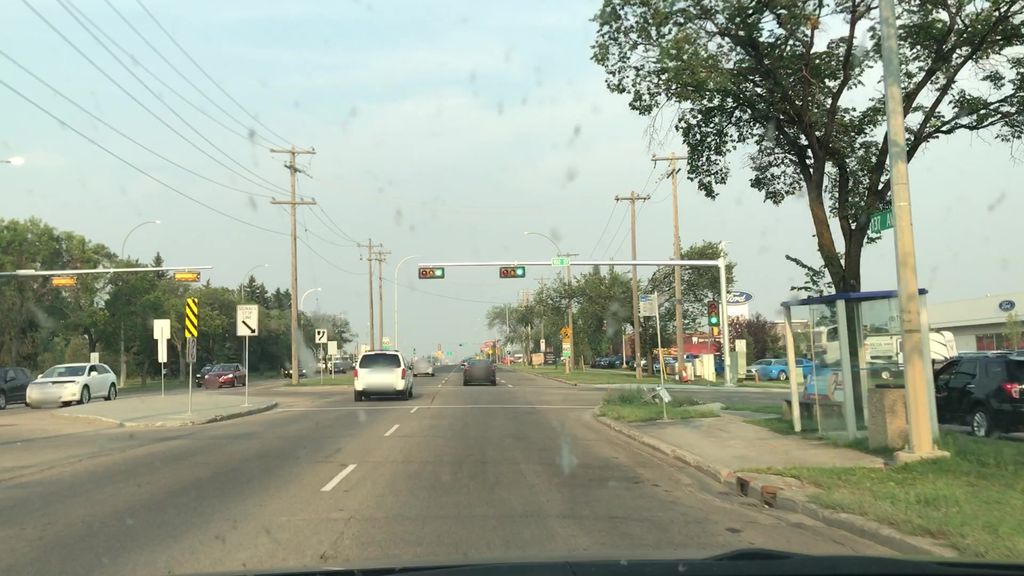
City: edmonton